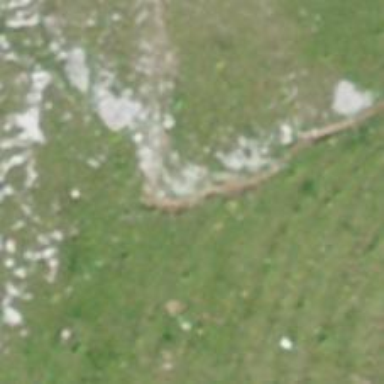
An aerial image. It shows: Path.